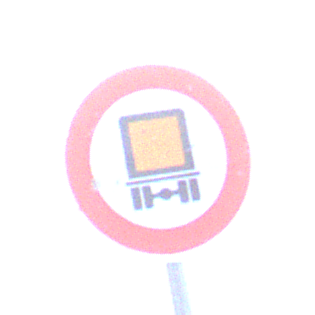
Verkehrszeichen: VerbotKennzeichnungspflichtigeKraftfahrzeugeGefaehrlicheGueter
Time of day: Dawn
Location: Outdoor (Urban)
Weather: Clear
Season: NotSpecified
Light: Natural